Chest X-ray. View position: PA
Patient age: 42
Patient sex: F
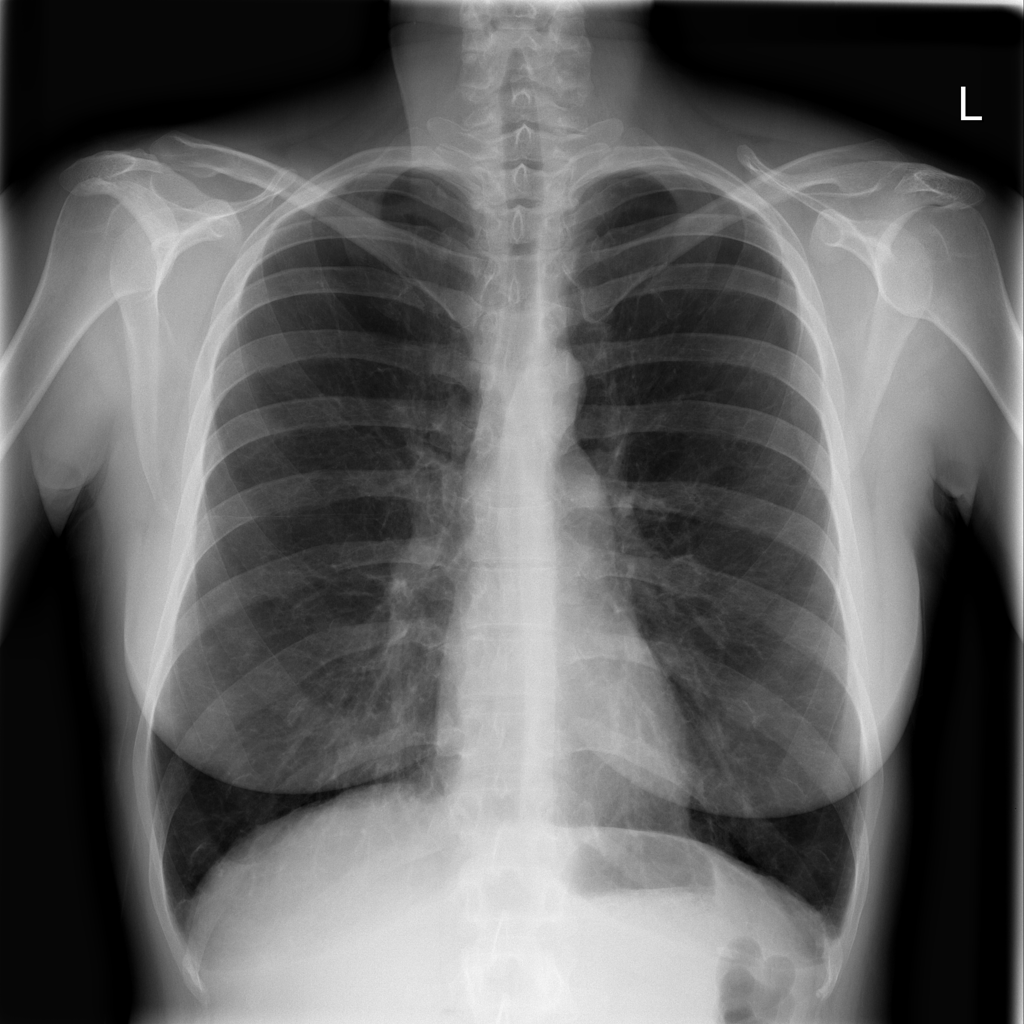
Finding: Pneumothorax